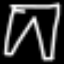
Label: pants